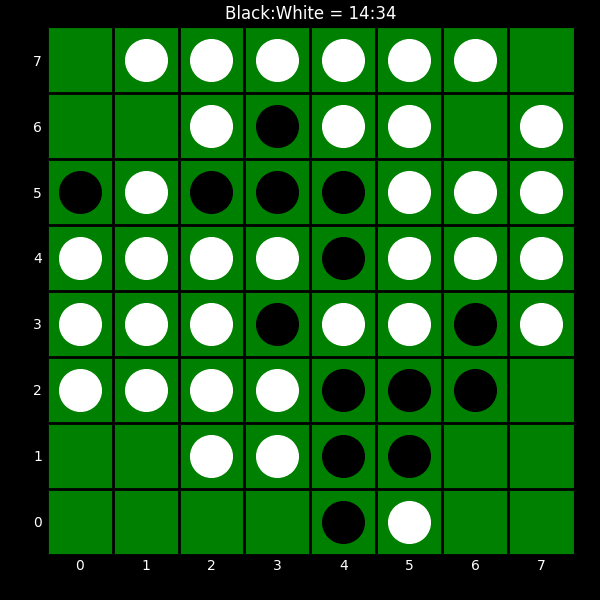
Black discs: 14
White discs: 34